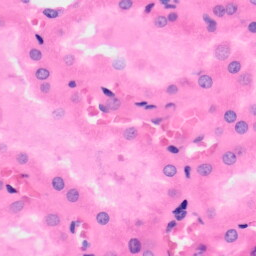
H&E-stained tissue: Kidney